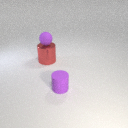
large red metal cylinder behind small purple rubber cylinder